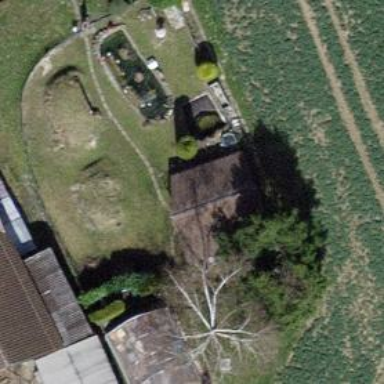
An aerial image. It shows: Shed building.